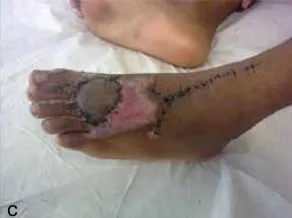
(C) After skin grafting.
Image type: medical_photograph (skin_photograph)